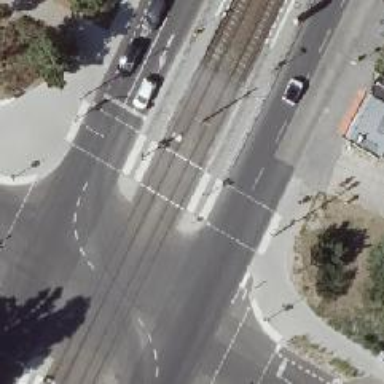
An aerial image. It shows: Tram crossing with traffic signals.